Question: I have a problem using highchart, because i want only (1,2,3,4 more) not (1,1,2,2,3,3 more), how to fix this ??
i already try format label in this website
<URL>
Thank's
This is my screenshot

This is my code
'''
<script>
$(function () {
$('#chart2').highcharts({
chart: {
type: 'column'
},
title: {
text: 'Kunjungan Pasien Dan Dokter / Hari'
},
yAxis: {
min: 0,
labels: {
format: '{value:.y:,.0f}'
},
title: {
text: 'Kunjungan / Hari'
}
},
tooltip: {
headerFormat: '<table>',
pointFormat: '<tr><td style="color:{series.color};padding:0">{series.name}: </td>' +
'<td style="padding:0"><b>{point.y} Kunjungan</b></td></tr>',
footerFormat: '</table>',
shared: true,
useHTML: true,
},
plotOptions: {
column: {
pointPadding: 0.2,
borderWidth: 0
}
},
series: [{
name: 'Kunjugan Pasien',
data: [2]
}, {
name: 'Kunjungan Dokter',
data: [2]
}]
});
});
</script>
'''
Help me. Thank's :)
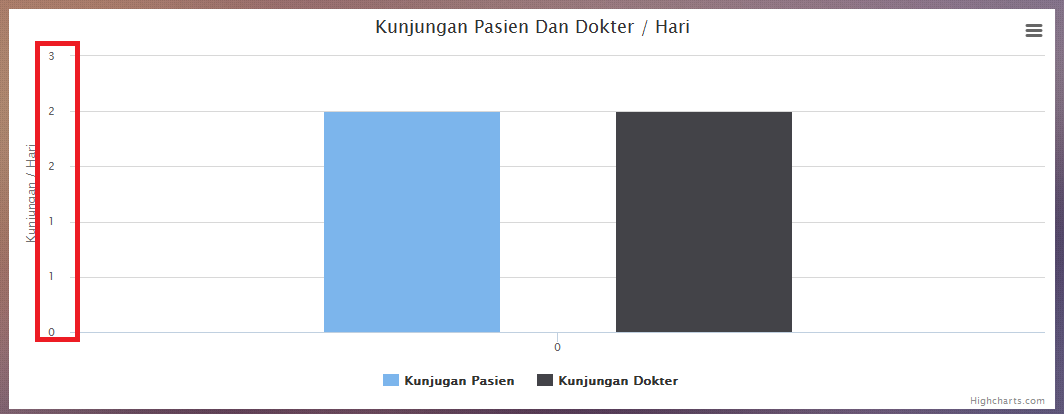
Answer: You can use 'yAxis.tickInterval' (<URL> and set it to '1' to get all numbers from 0, 1, 2...
For examle, in our code you would need:
'''
yAxis: {
tickInterval: 1
}
'''
See <URL>.